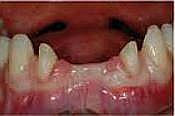
Condition: hypodontia